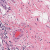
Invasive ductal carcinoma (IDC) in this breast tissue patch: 1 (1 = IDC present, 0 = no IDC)